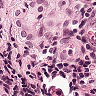
Metastatic tissue present: yes